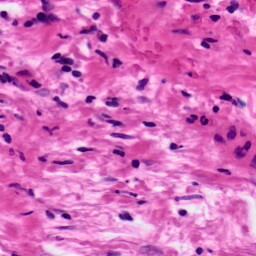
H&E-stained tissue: Ovarian